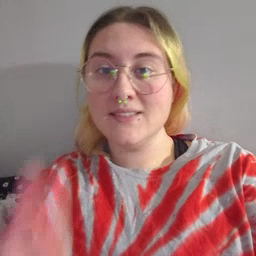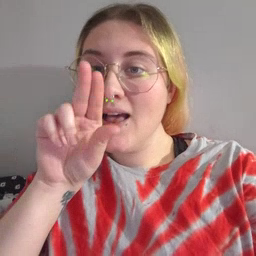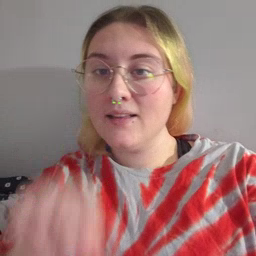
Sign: duck